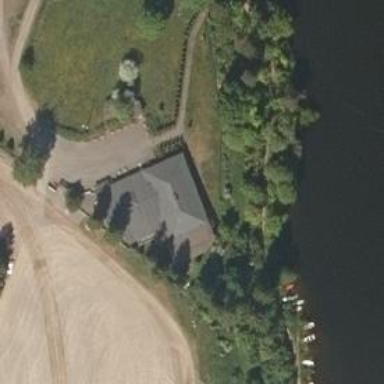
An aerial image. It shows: Arts centre.